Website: home-depot
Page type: payment
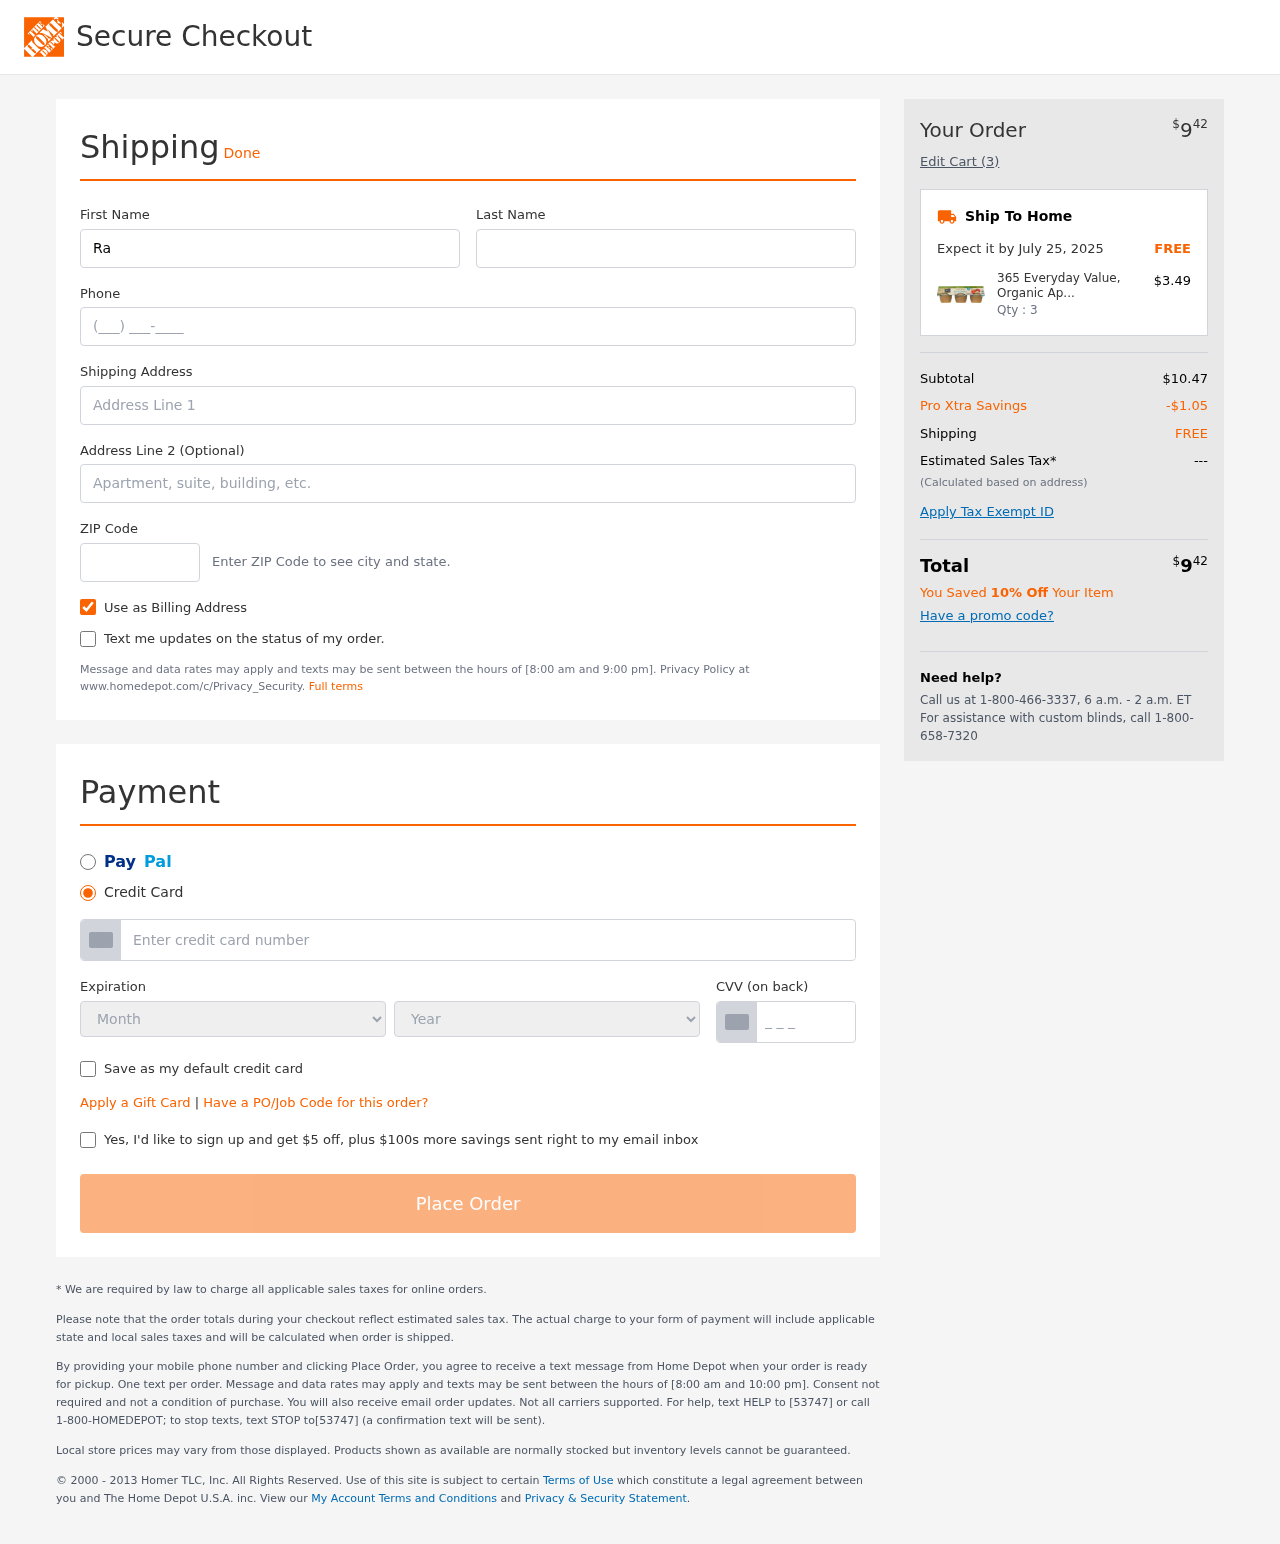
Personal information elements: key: PII_CARD_CVV
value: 585
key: PII_CARD_EXPIRY_MONTH
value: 05
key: PII_CARD_EXPIRY_YEAR
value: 29
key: PII_CARD_NUMBER
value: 6541 0534 0655 7035
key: PII_FIRSTNAME
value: Rachel
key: PII_LASTNAME
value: Hernandez
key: PII_PHONE
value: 5766390418
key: PII_POSTCODE
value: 97044
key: PII_STREET
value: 481 Everett Brook
Product elements: key: PRODUCT1_NAME
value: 365 Everyday Value, Organic Apple Sauce, Unsweetened (6 - 4 oz bowls), 24 oz
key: PRODUCT1_PRICE
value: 3.49
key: PRODUCT1_QUANTITY
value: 3
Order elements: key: ORDER_TOTAL
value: $942
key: ORDER_NUM_ITEMS
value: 3
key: ORDER_DELIVERY_DATE
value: July 25, 2025
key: ORDER_SUBTOTAL
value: $10.47
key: ORDER_DISCOUNT
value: -$1.05
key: ORDER_SHIPPING_COST
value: FREE